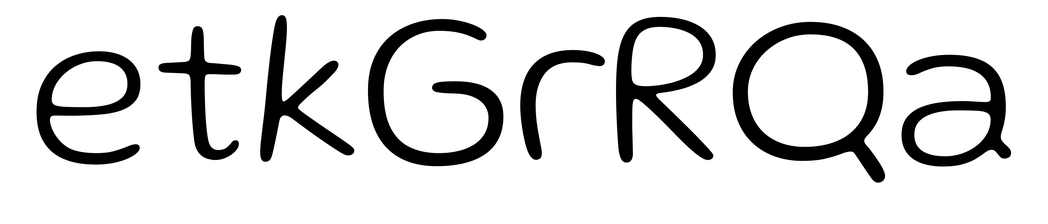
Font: Gluten_ExtraLight